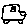
Label: car